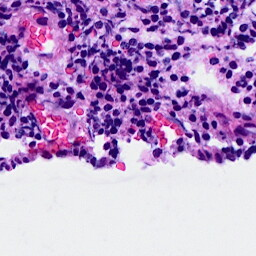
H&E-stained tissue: Breast